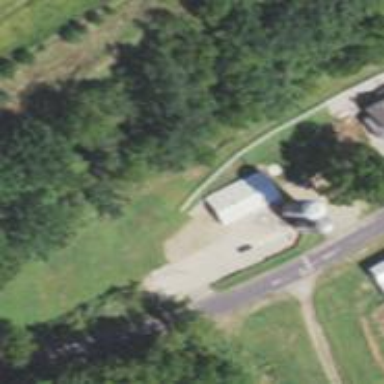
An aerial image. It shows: Silo.